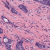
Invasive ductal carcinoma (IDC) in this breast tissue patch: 1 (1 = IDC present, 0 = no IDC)